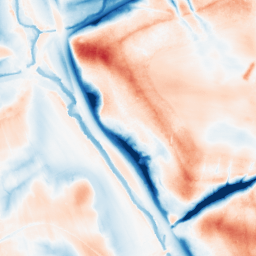
Category: edge_preserving
Decomposition family: guided
Decomposition parameters: radius: 16
eps: 1
Upsampling method: lanczos
Upsampling parameters: scale: 2
Upsampling scale: 2